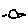
Label: bird